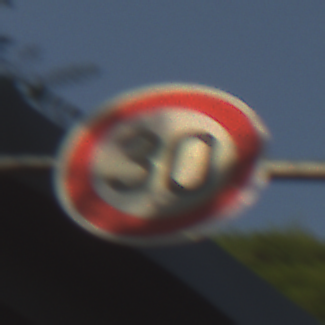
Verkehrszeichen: Geschwindigkeit30
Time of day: SunriseSunset
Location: Outdoor (Suburban)
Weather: Clear
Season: NotSpecified
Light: Natural